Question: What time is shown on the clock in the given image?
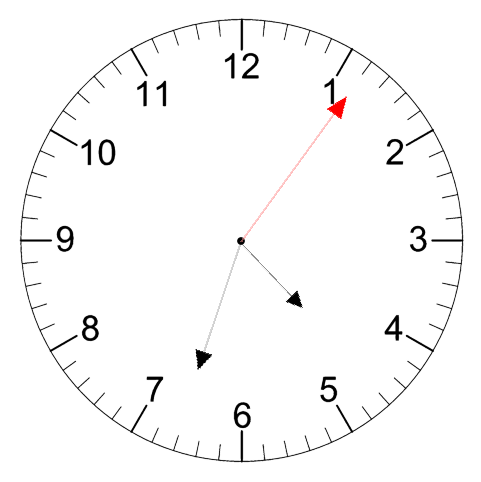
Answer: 04:33:06